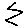
Label: zigzag